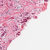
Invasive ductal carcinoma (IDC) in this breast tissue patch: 1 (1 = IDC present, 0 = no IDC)